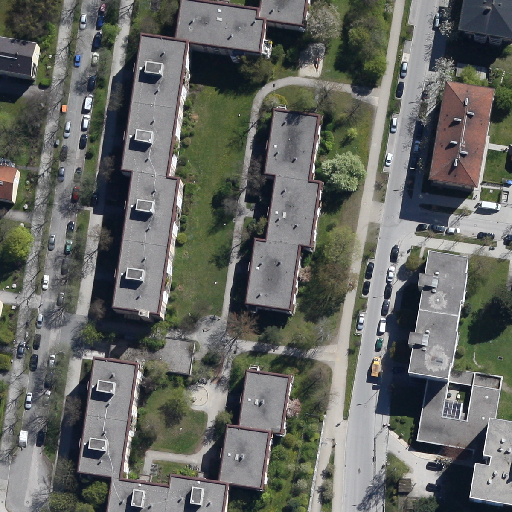
Referring expression: building along the road